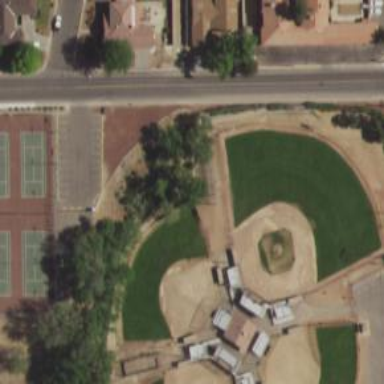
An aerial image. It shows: Baseball pitch for leisure land activities.